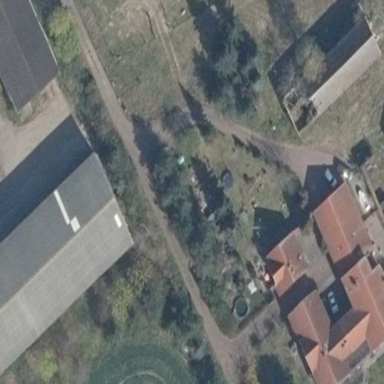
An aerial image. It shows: Farmyard area.